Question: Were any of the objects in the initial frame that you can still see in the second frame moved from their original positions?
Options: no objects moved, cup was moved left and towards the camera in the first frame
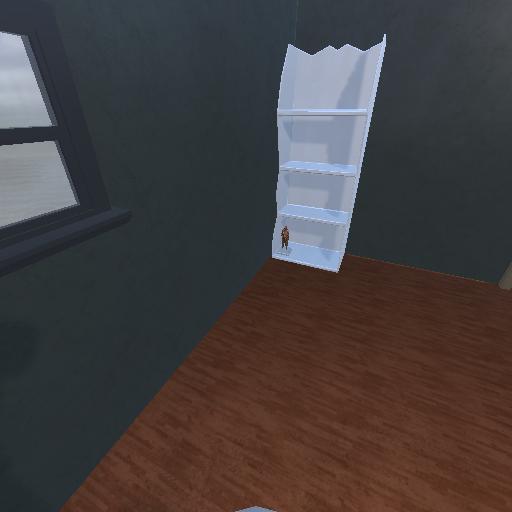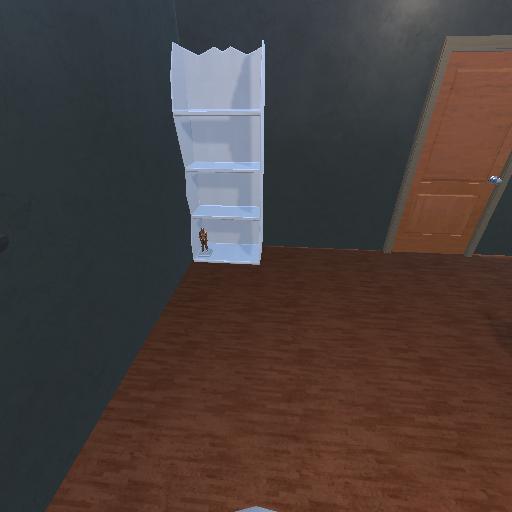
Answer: no objects moved